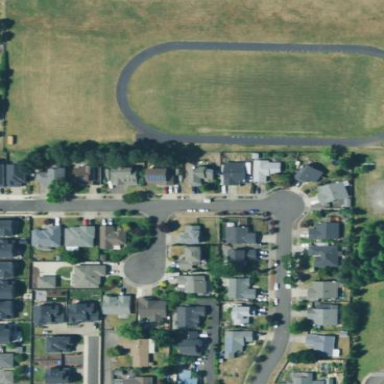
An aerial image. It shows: This residential area consists of single-family homes.